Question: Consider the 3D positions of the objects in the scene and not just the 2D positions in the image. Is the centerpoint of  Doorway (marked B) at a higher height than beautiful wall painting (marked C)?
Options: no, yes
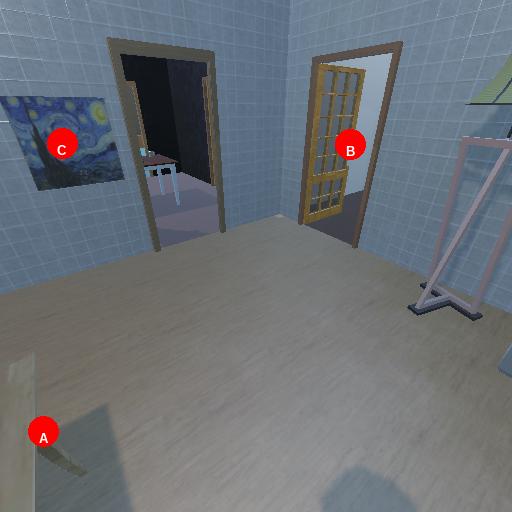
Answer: no